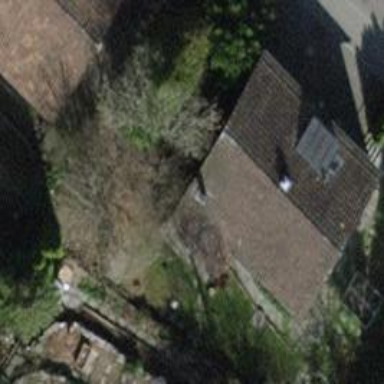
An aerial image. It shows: Detached building.